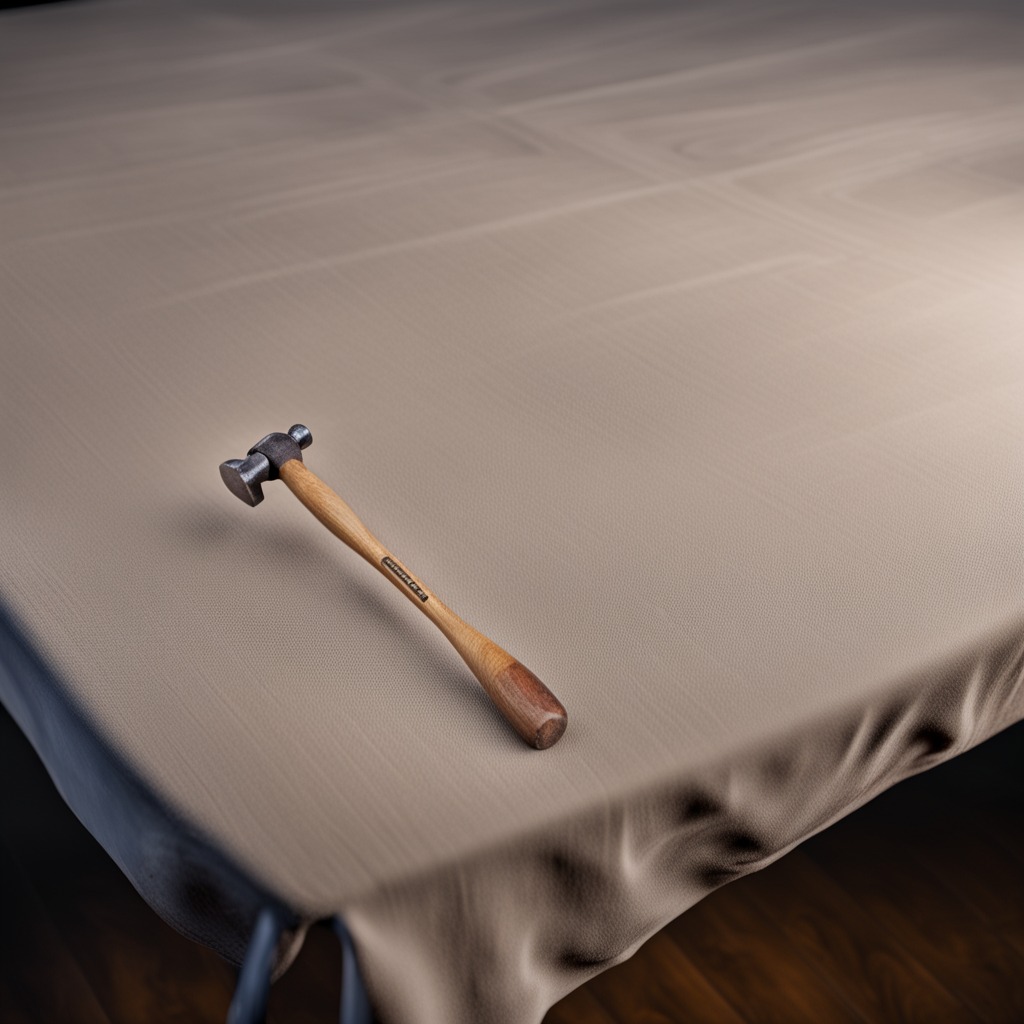
A hammer lies on a wooden table inside a workshop at night.